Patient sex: M
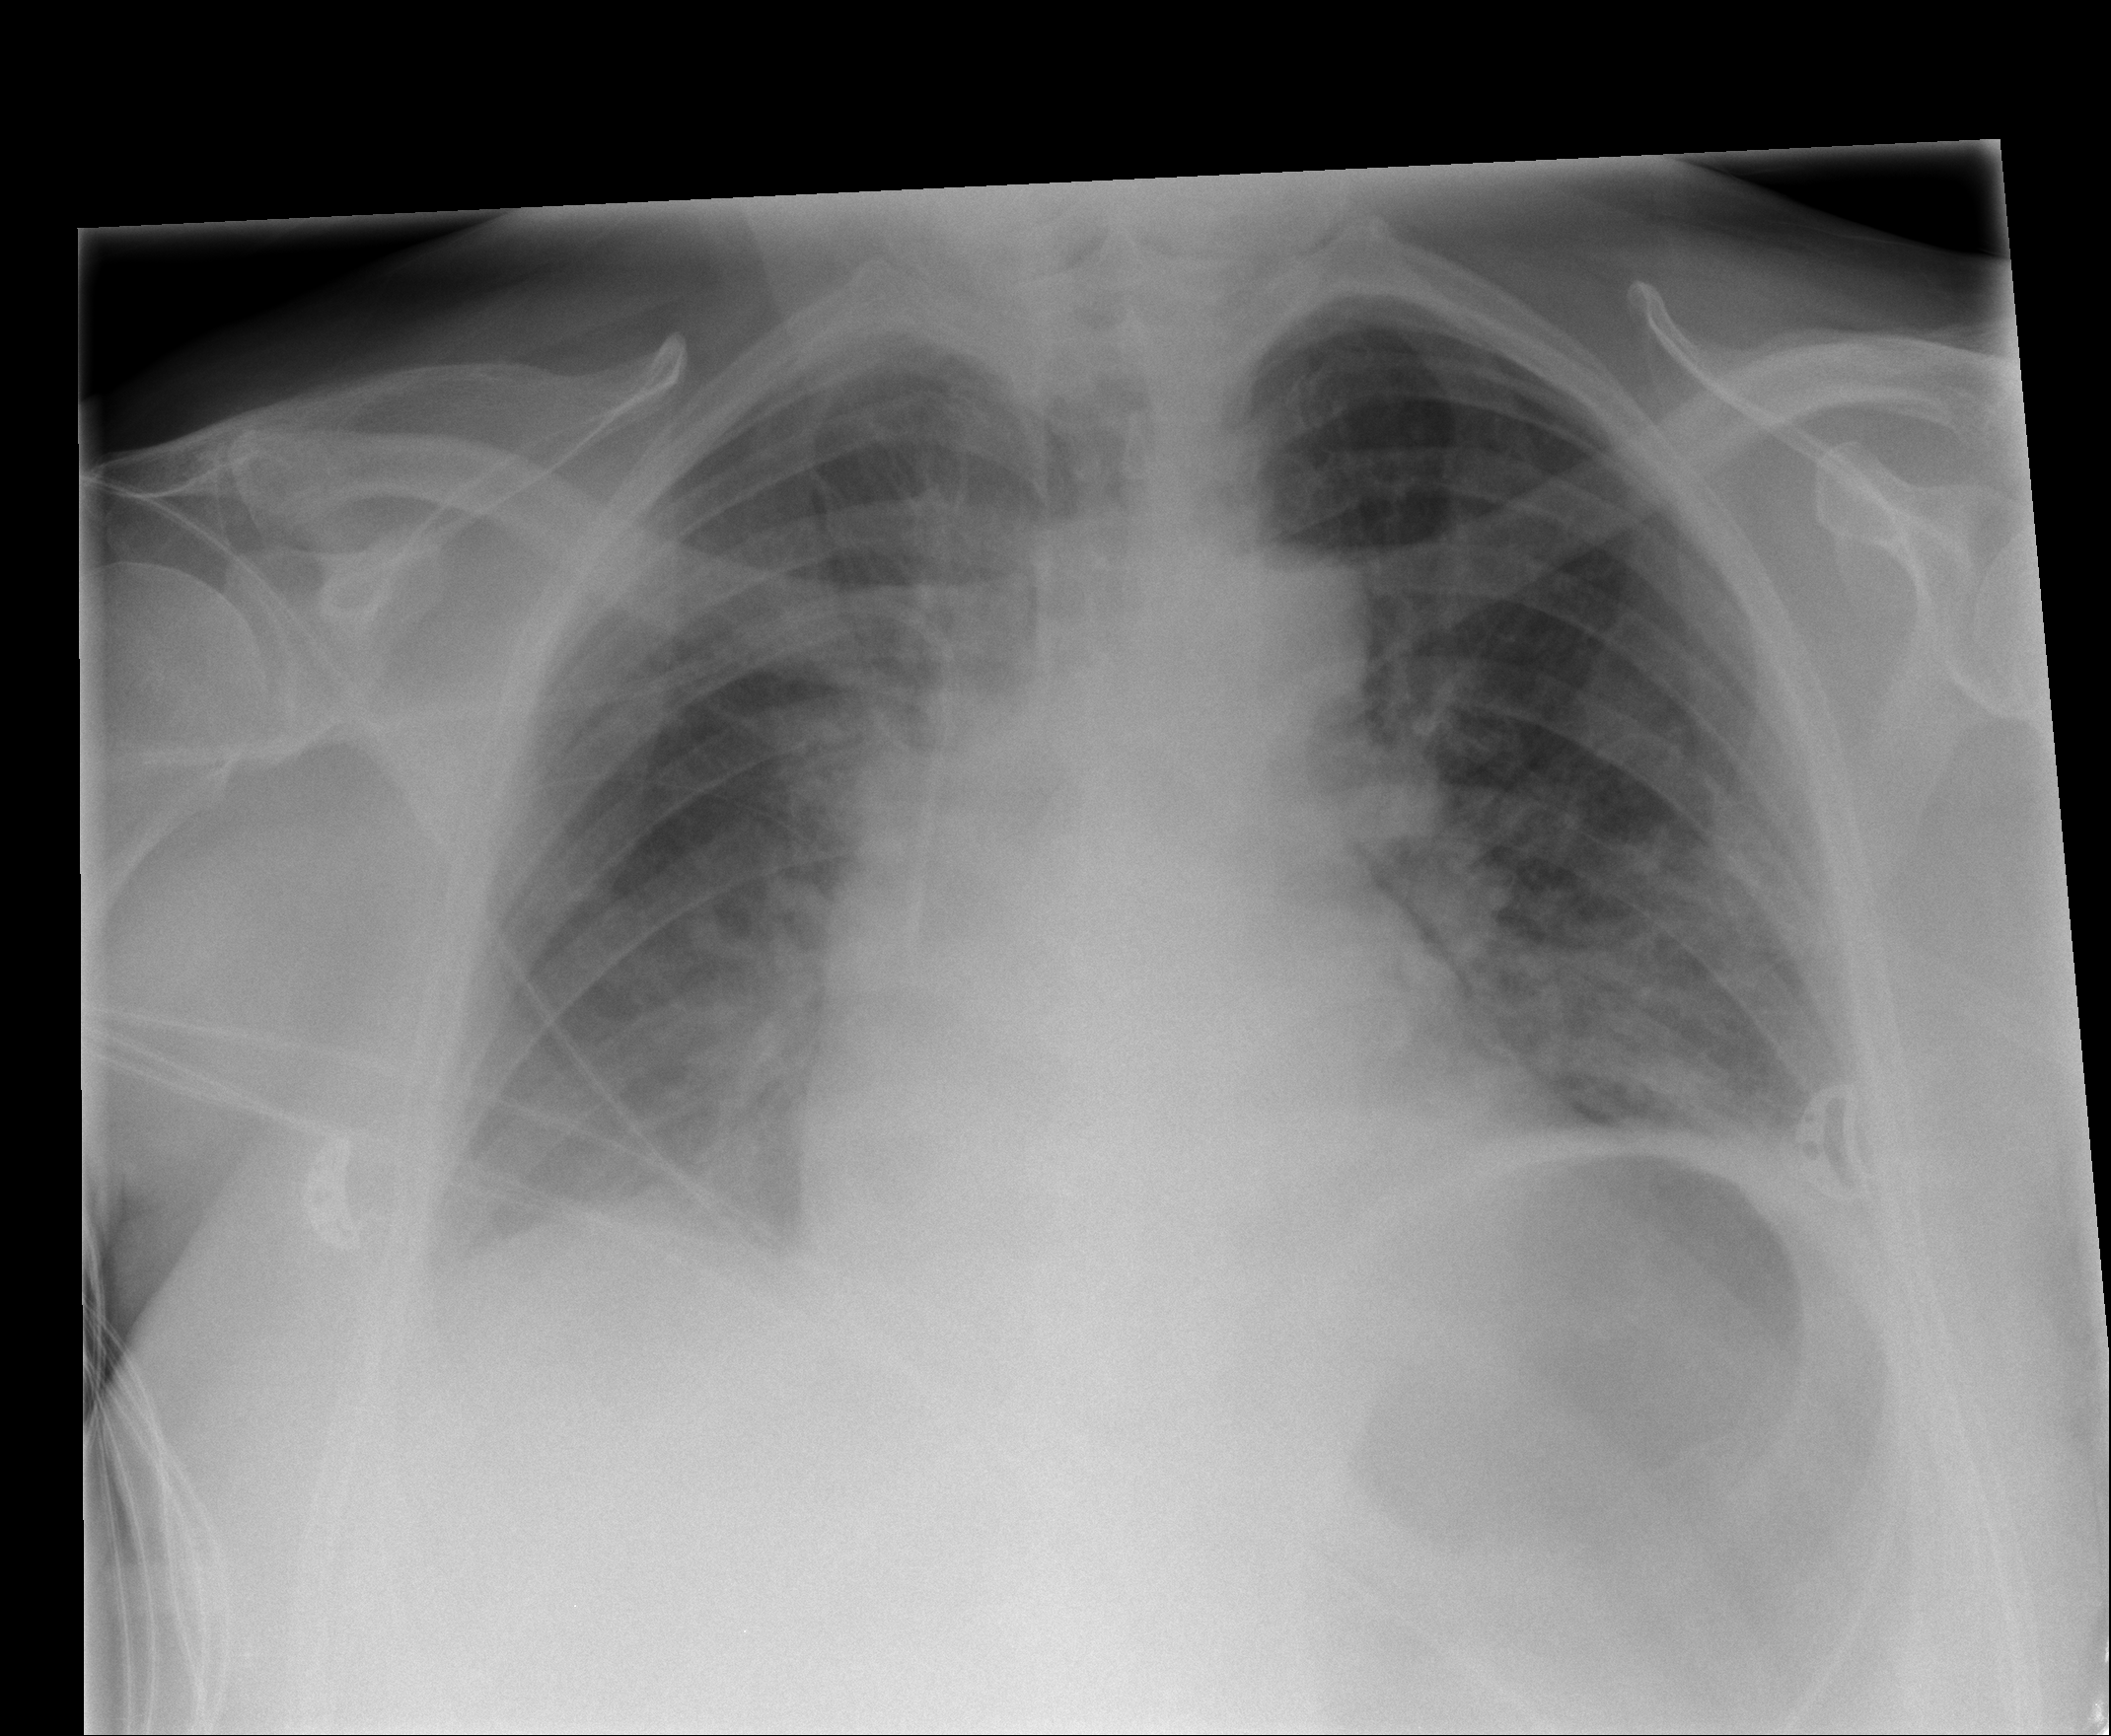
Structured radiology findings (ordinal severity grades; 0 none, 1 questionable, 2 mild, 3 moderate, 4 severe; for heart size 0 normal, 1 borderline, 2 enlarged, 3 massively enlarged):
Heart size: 2
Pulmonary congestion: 2
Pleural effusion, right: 1
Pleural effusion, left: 1
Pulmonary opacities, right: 1
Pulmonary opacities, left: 1
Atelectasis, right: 2
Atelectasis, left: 2